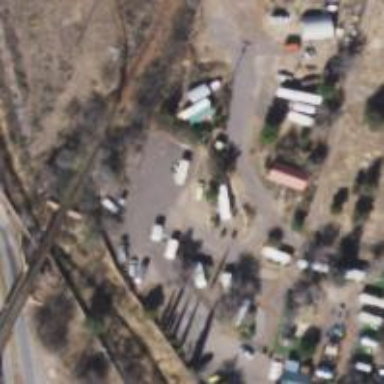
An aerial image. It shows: Caravan site for tourism.